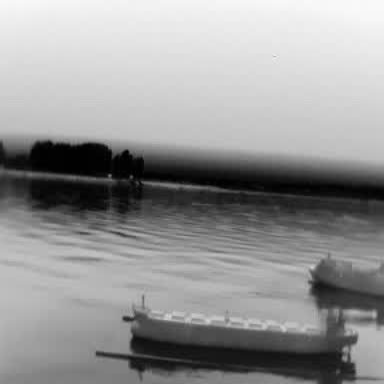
There is a liner in the infrared image.